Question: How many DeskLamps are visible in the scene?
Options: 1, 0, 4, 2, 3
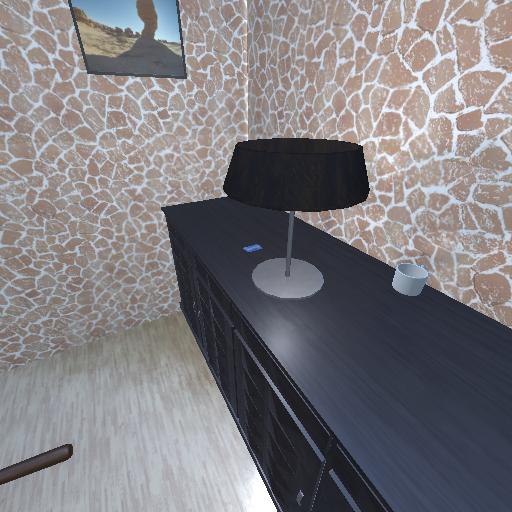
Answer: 1